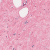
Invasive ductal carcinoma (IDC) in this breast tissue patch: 0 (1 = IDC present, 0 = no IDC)